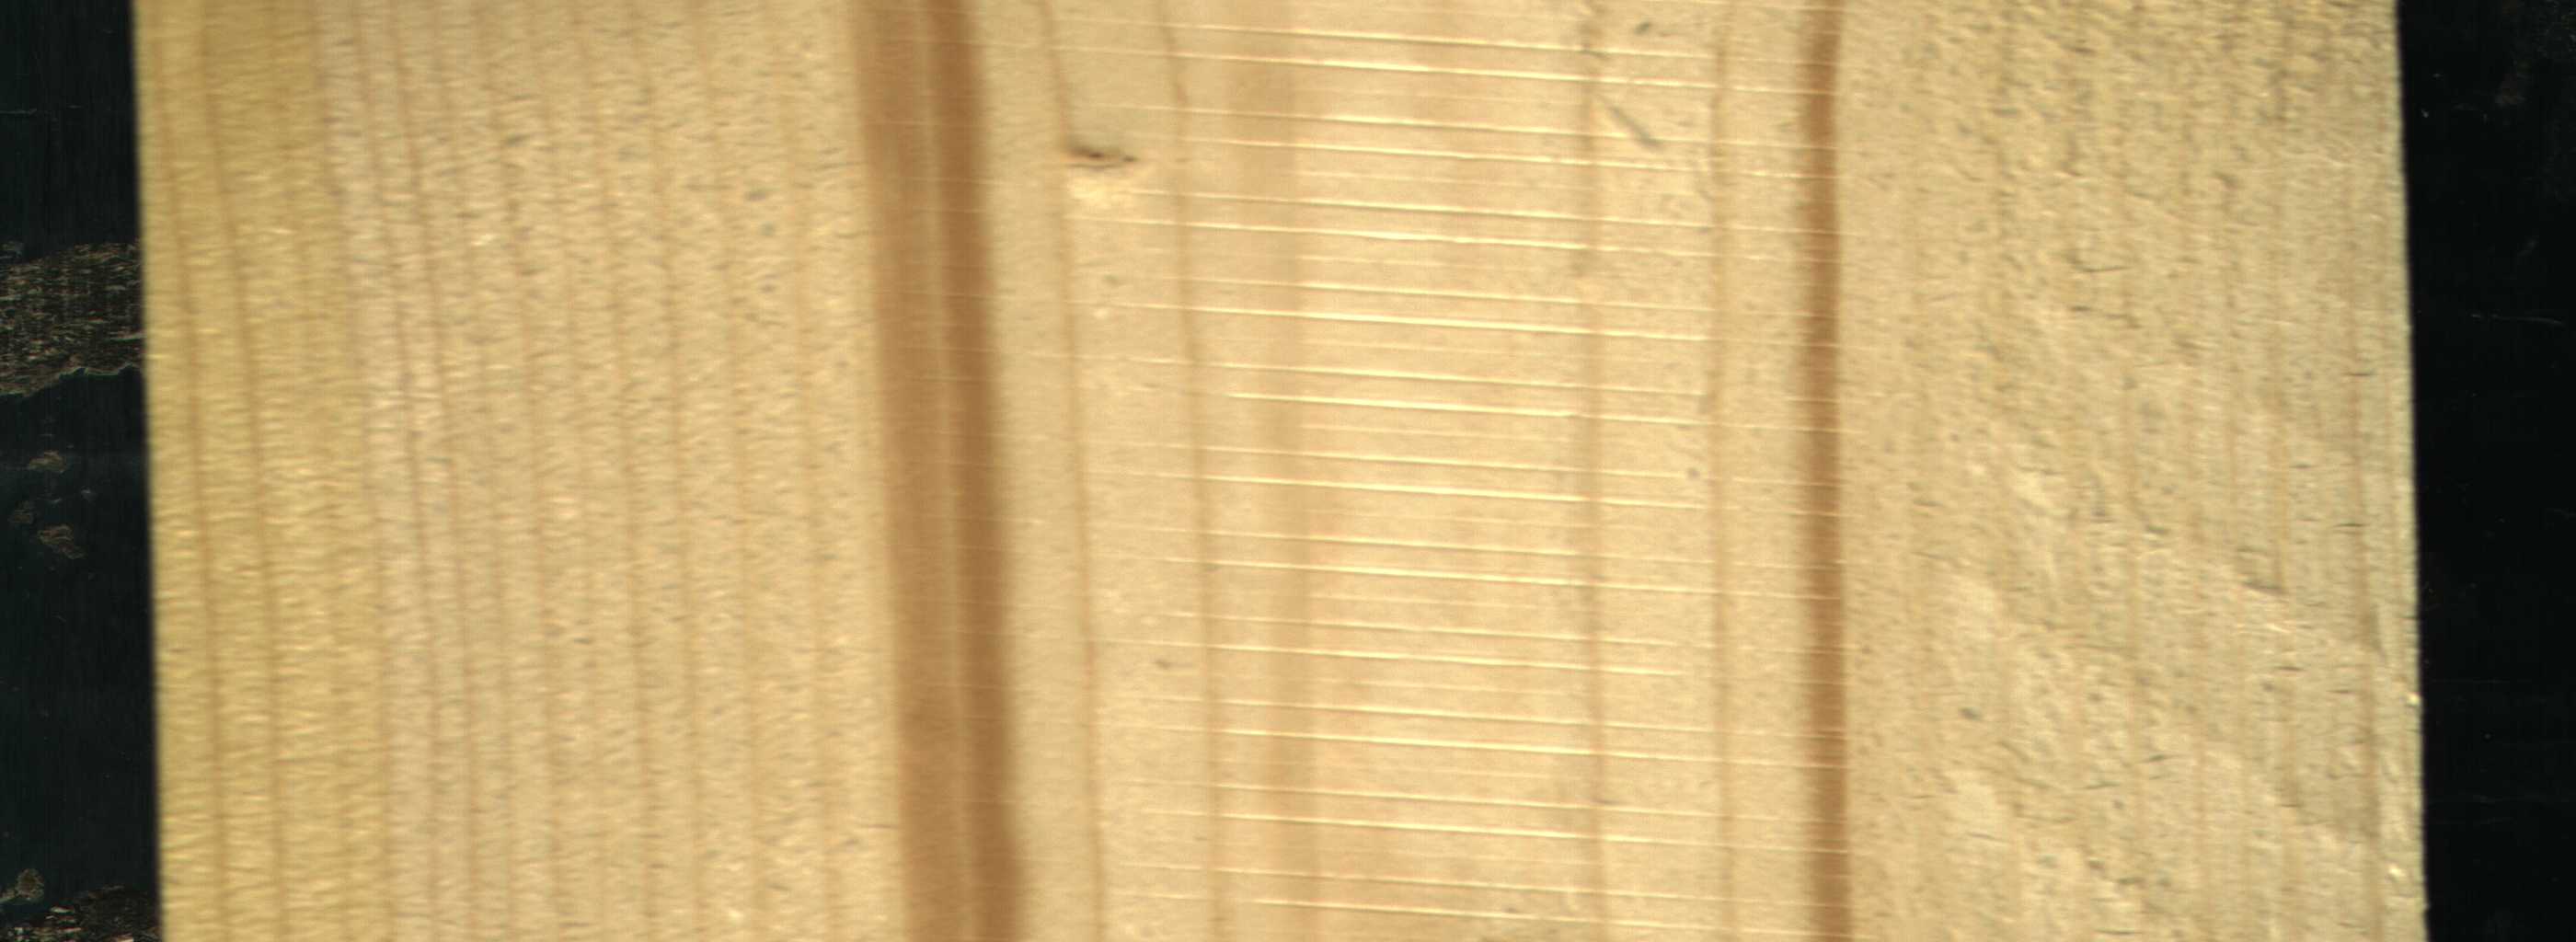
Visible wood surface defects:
Quartzity
Live_Knot